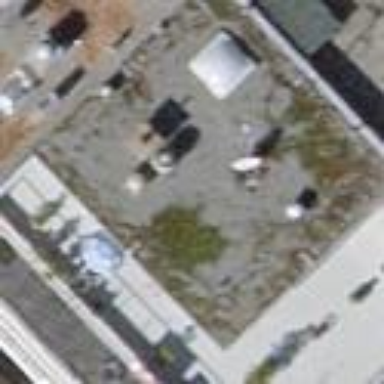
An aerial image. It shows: The building has flat roof that is oriented across.